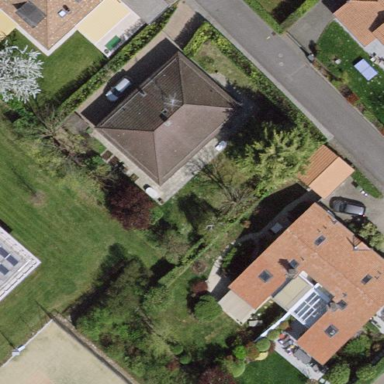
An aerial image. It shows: Garden surrounded by fence.